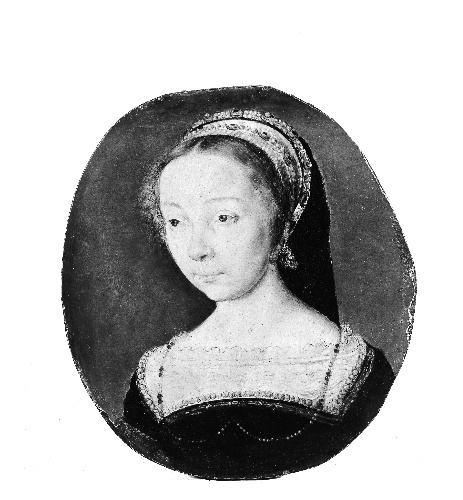
Title: Portrait of a Young Woman
Artist: Corneille de Lyon
Artist bio: Netherlandish, The Hague, active by 1533–died 1575 Lyons
Object type: Painting
Classification: Paintings
Medium: Oil on wood
Dimensions: Oval, 5 3/4 x 5 1/8 in. (14.6 x 13 cm)
Department: European Paintings
Credit line: Bequest of George Blumenthal, 1941
Accession year: 1941
Repository: Metropolitan Museum of Art, New York, NY
Tags: Portraits|Women